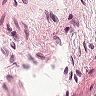
Metastatic tissue present: no